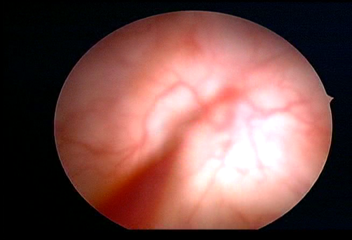
Modality: WLC
Class: Normal mucosa
Bladder cancer association: No